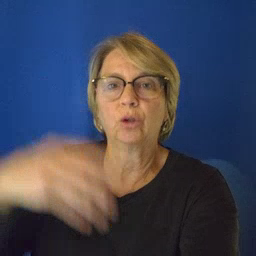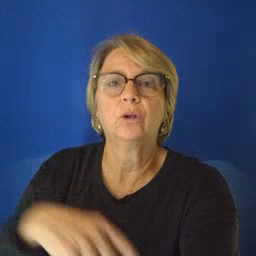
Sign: shower